Question: I am making changes to my app to support 3.5'' display. Currently it is supporting 4'' display.
The screen layout looks like this. How to add following constraint in storyboard ? (I have enabled auto layout option in storyboard.)
1. How to set button1 & button2 width to the half of super view's width ? and both should intersect at the middle of the superview's width.
2. UIImage #1 should be placed at the middle of the superview's width.

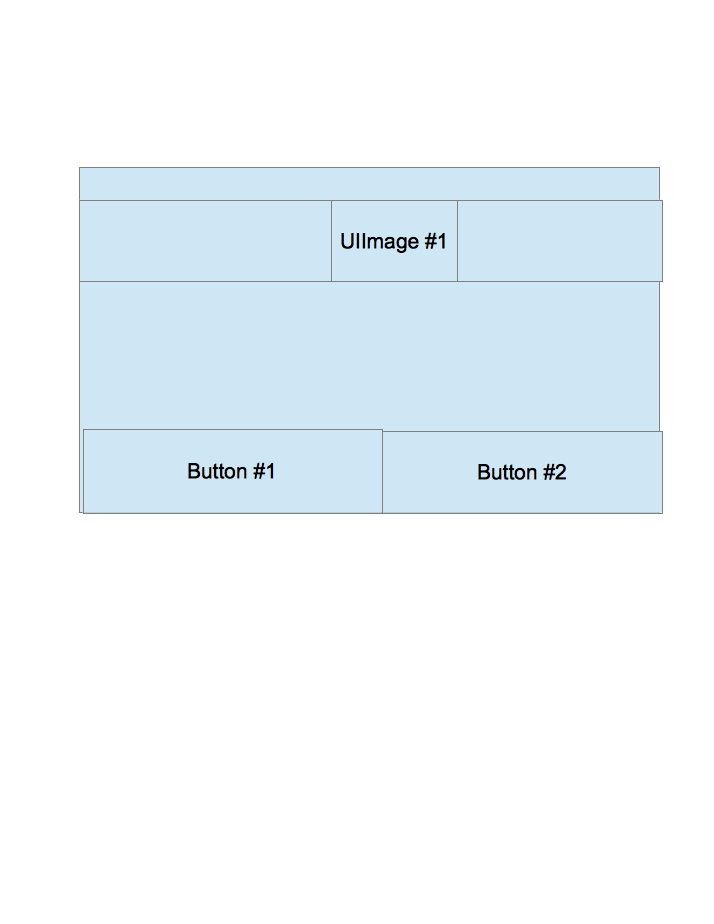
Answer: # 1 : Buttons
You've got to declare an 'NSLayoutConstraint' outlet in your code :
'@property (weak, nonatomic) IBOutlet NSLayoutConstraint *buttonWidthConstraint;'
and then set :
'self.buttonWidthConstraint.constant = self.containerView.frame.size.width /2;'
Here is what you have to do in IB :
-

-

# 2 : Center image view
Center the image view like this

Fix it's width, height, and

Hope this helps.